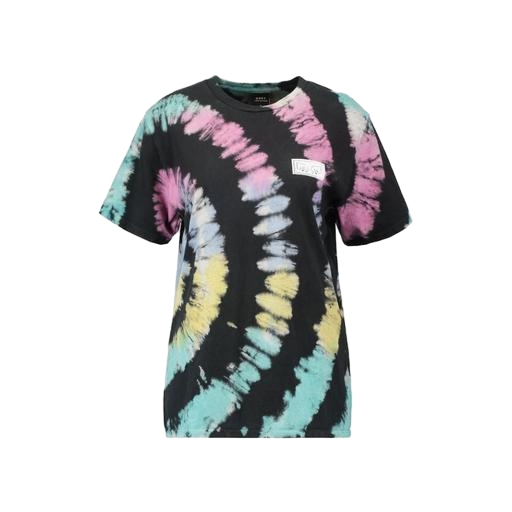
multicolor black t-shirt, tie-dyed jersey tee, multicolor black stockholm t-shirt, white background